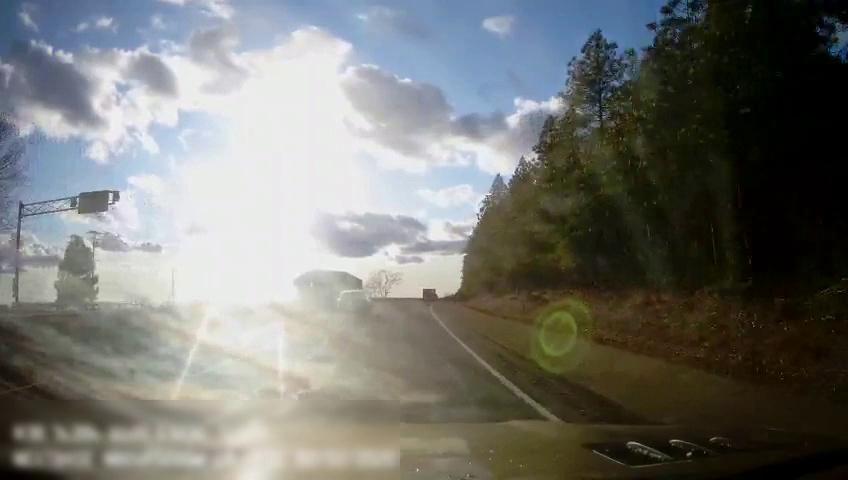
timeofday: Day
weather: Sunny
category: Drivable Space
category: Vehicles | Van
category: Vehicles | Car
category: Lanes | Alternate Lane
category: Lanes | Current Lane
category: Lanes | Alternate Lane